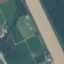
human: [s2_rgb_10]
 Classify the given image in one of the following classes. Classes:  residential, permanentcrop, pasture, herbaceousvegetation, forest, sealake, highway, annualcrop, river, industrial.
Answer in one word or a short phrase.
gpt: River